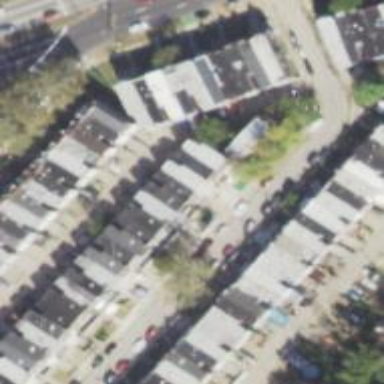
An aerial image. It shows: Alley classified as service road.